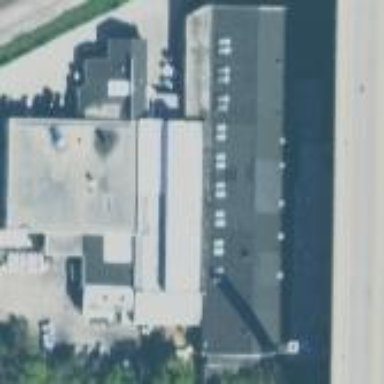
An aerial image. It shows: Industrial building with astylistic utilitarian architecture.